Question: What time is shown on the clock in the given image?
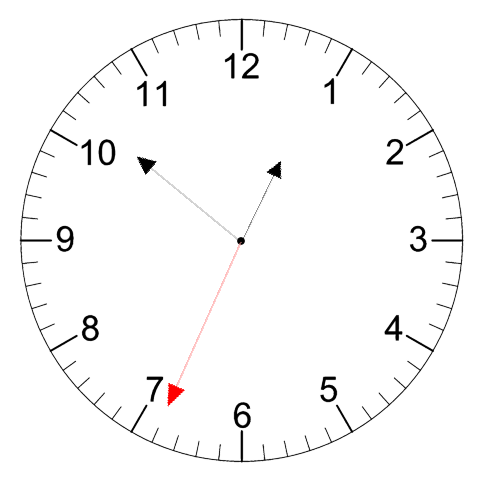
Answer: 12:51:34